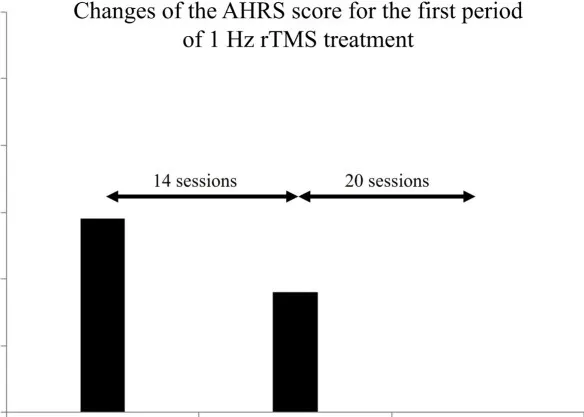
Changes of the Auditory Hallucinations Rating Scale (AHRS) score for the first period of 1 Hz repetitive transcranial magnetic stimulation (rTMS) treatment. Before rTMS (baseline), the patient scored 29 in the AHRS. At week 2 (after 14 rTMS sessions), the score achieved a level of 18 (38% decrease) and at week 5 (after 34 rTMS sessions), the patient scored a value of 0 in the AHRS corresponding to a complete remission of auditory hallucinations.
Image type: pathology (masson_trichrome)